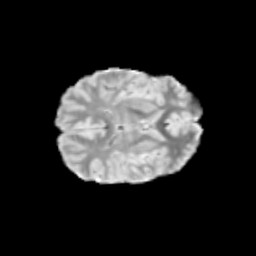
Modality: T2w
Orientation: axial
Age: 11
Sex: female
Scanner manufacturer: siemens
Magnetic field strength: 3 T
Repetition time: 3.8 s
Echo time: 0.07 s